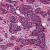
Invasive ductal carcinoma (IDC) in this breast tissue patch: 0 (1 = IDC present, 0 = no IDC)